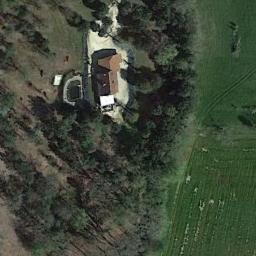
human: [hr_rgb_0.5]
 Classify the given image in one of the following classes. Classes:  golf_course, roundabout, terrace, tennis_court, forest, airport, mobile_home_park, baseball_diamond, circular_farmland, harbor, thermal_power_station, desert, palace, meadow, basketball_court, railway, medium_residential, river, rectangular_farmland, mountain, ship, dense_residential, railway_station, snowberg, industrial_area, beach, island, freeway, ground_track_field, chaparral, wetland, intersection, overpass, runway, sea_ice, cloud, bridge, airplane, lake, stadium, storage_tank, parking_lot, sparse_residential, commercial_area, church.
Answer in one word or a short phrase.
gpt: sparse_residential